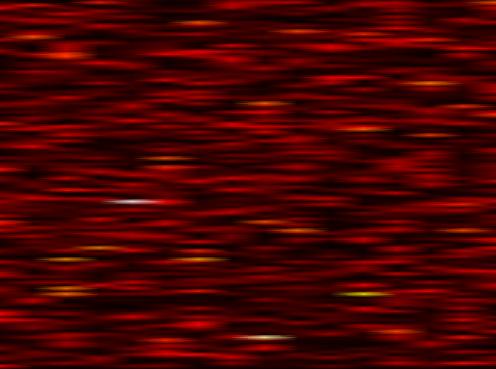
Label: OFDM